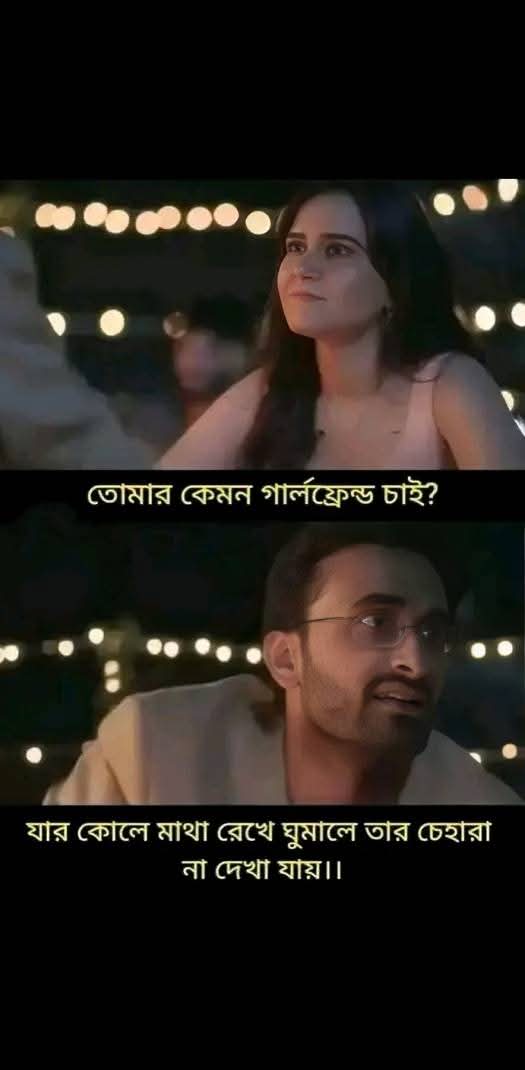
Text: তোমার কেমন গার্লফ্রেন্ড চাই?
যার কোলে মাথা রেখে ঘুমালে তার চেহারা না দেখা যায়।।
Label: Non Hate